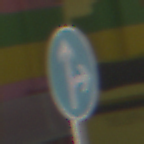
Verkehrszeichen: VorgeschriebeneFahrtrichtungGeradeausOderRechts
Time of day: MorningAfternoon
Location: Outdoor (Special)
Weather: PartlyCloudy
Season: NotSpecified
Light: Natural